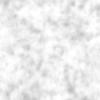
Label: no_change